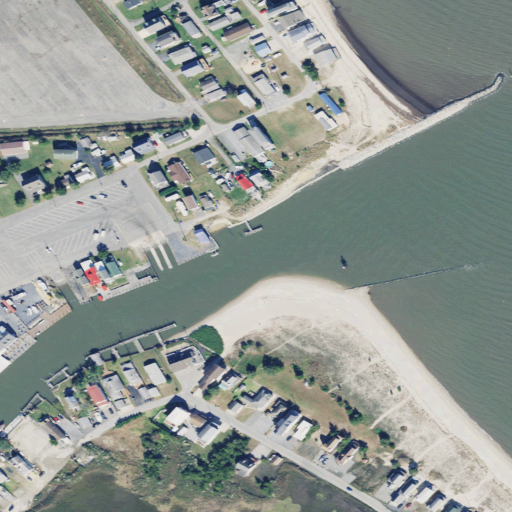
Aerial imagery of beach in Delaware named Bowers Beach containing medium intensity development, open water, high intensity development, barren land, low intensity development, open development, and herbaceous wetlands